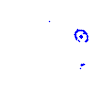
Particle: pion